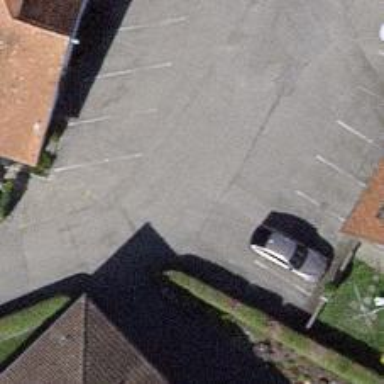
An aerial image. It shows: Road serving as parking aisle.